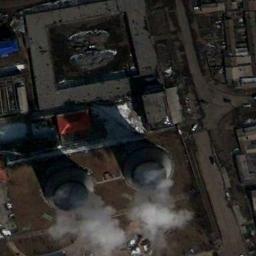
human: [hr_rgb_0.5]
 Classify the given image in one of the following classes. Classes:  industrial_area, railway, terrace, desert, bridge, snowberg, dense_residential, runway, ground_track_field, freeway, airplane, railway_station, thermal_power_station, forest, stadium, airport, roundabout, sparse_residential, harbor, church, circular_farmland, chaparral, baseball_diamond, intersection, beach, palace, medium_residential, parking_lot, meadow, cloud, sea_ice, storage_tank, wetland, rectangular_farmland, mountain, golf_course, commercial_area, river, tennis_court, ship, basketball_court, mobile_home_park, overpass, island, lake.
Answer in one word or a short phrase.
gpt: thermal_power_station